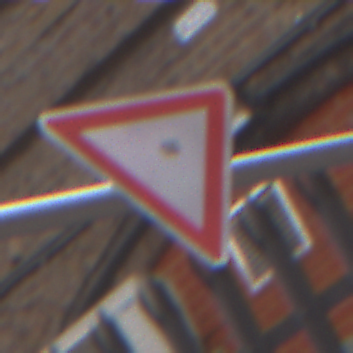
Verkehrszeichen: VorfahrtGewaehren
Umgebung: Outdoor, Urban
Tageszeit: MorningAfternoon
Wetter: Overcast
Licht: Natural
Jahreszeit: NotSpecified
Kontrast: LowContrast